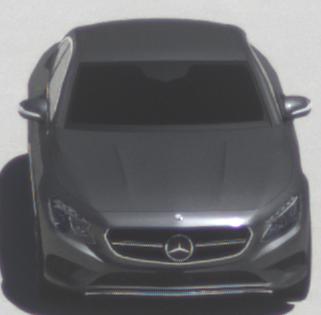
Make: Mercedes-Benz
Model: S 400 Coupé
Detailed model: S-Class (217) Coupé
Model produced from: 2015/10
Model produced until: 2017/09
Doors: 2
Color: gray
Road condition: dry road
Daytime: midday
Contrast: high contrast